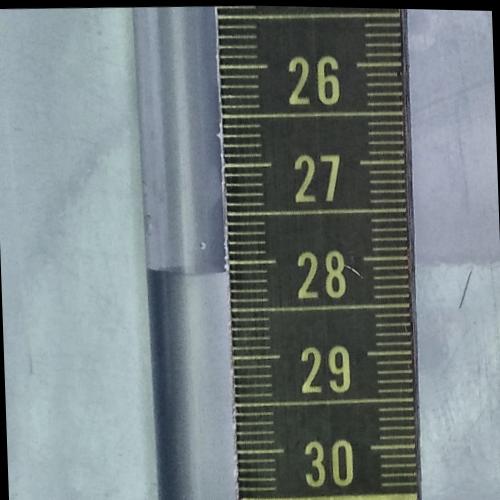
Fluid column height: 28.1 cm